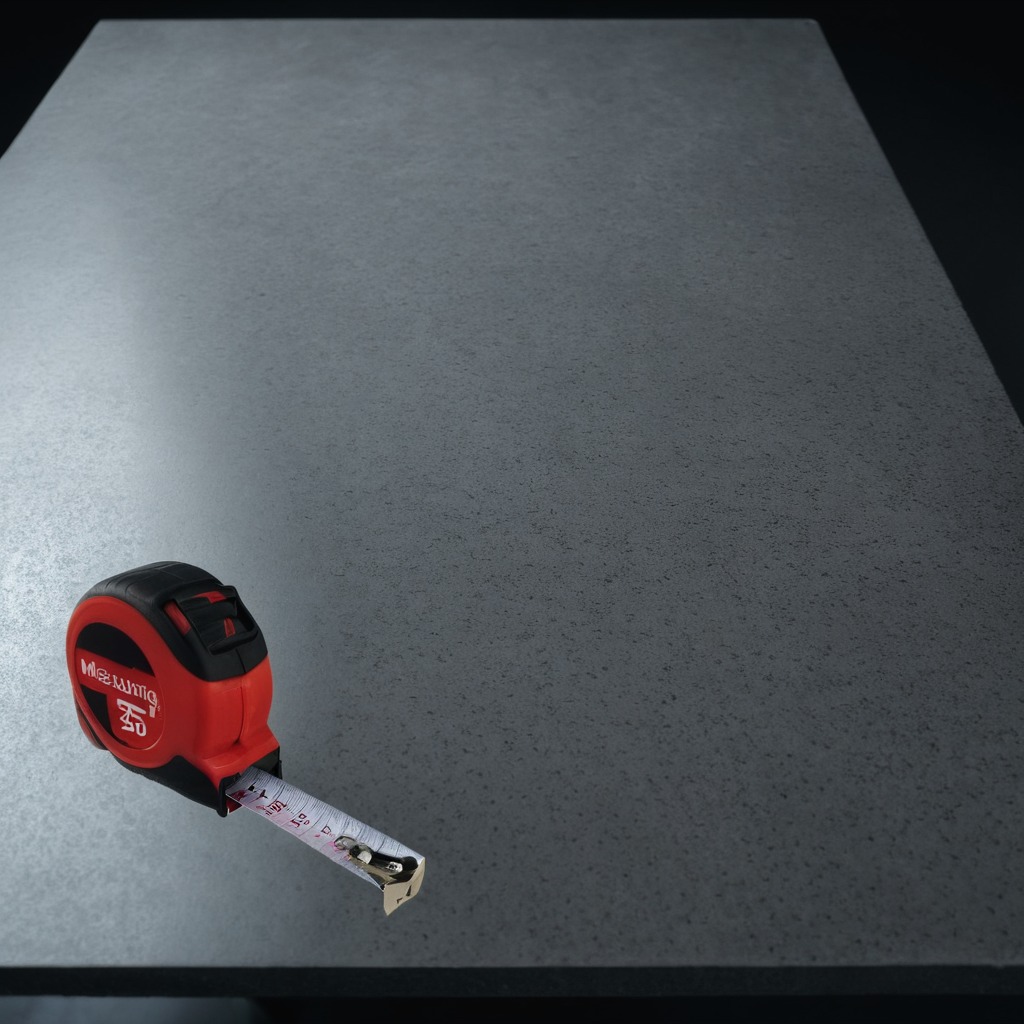
A measuring tape is lying on the clean granite table inside a workshop at night dim ambient light soft shadows worn but